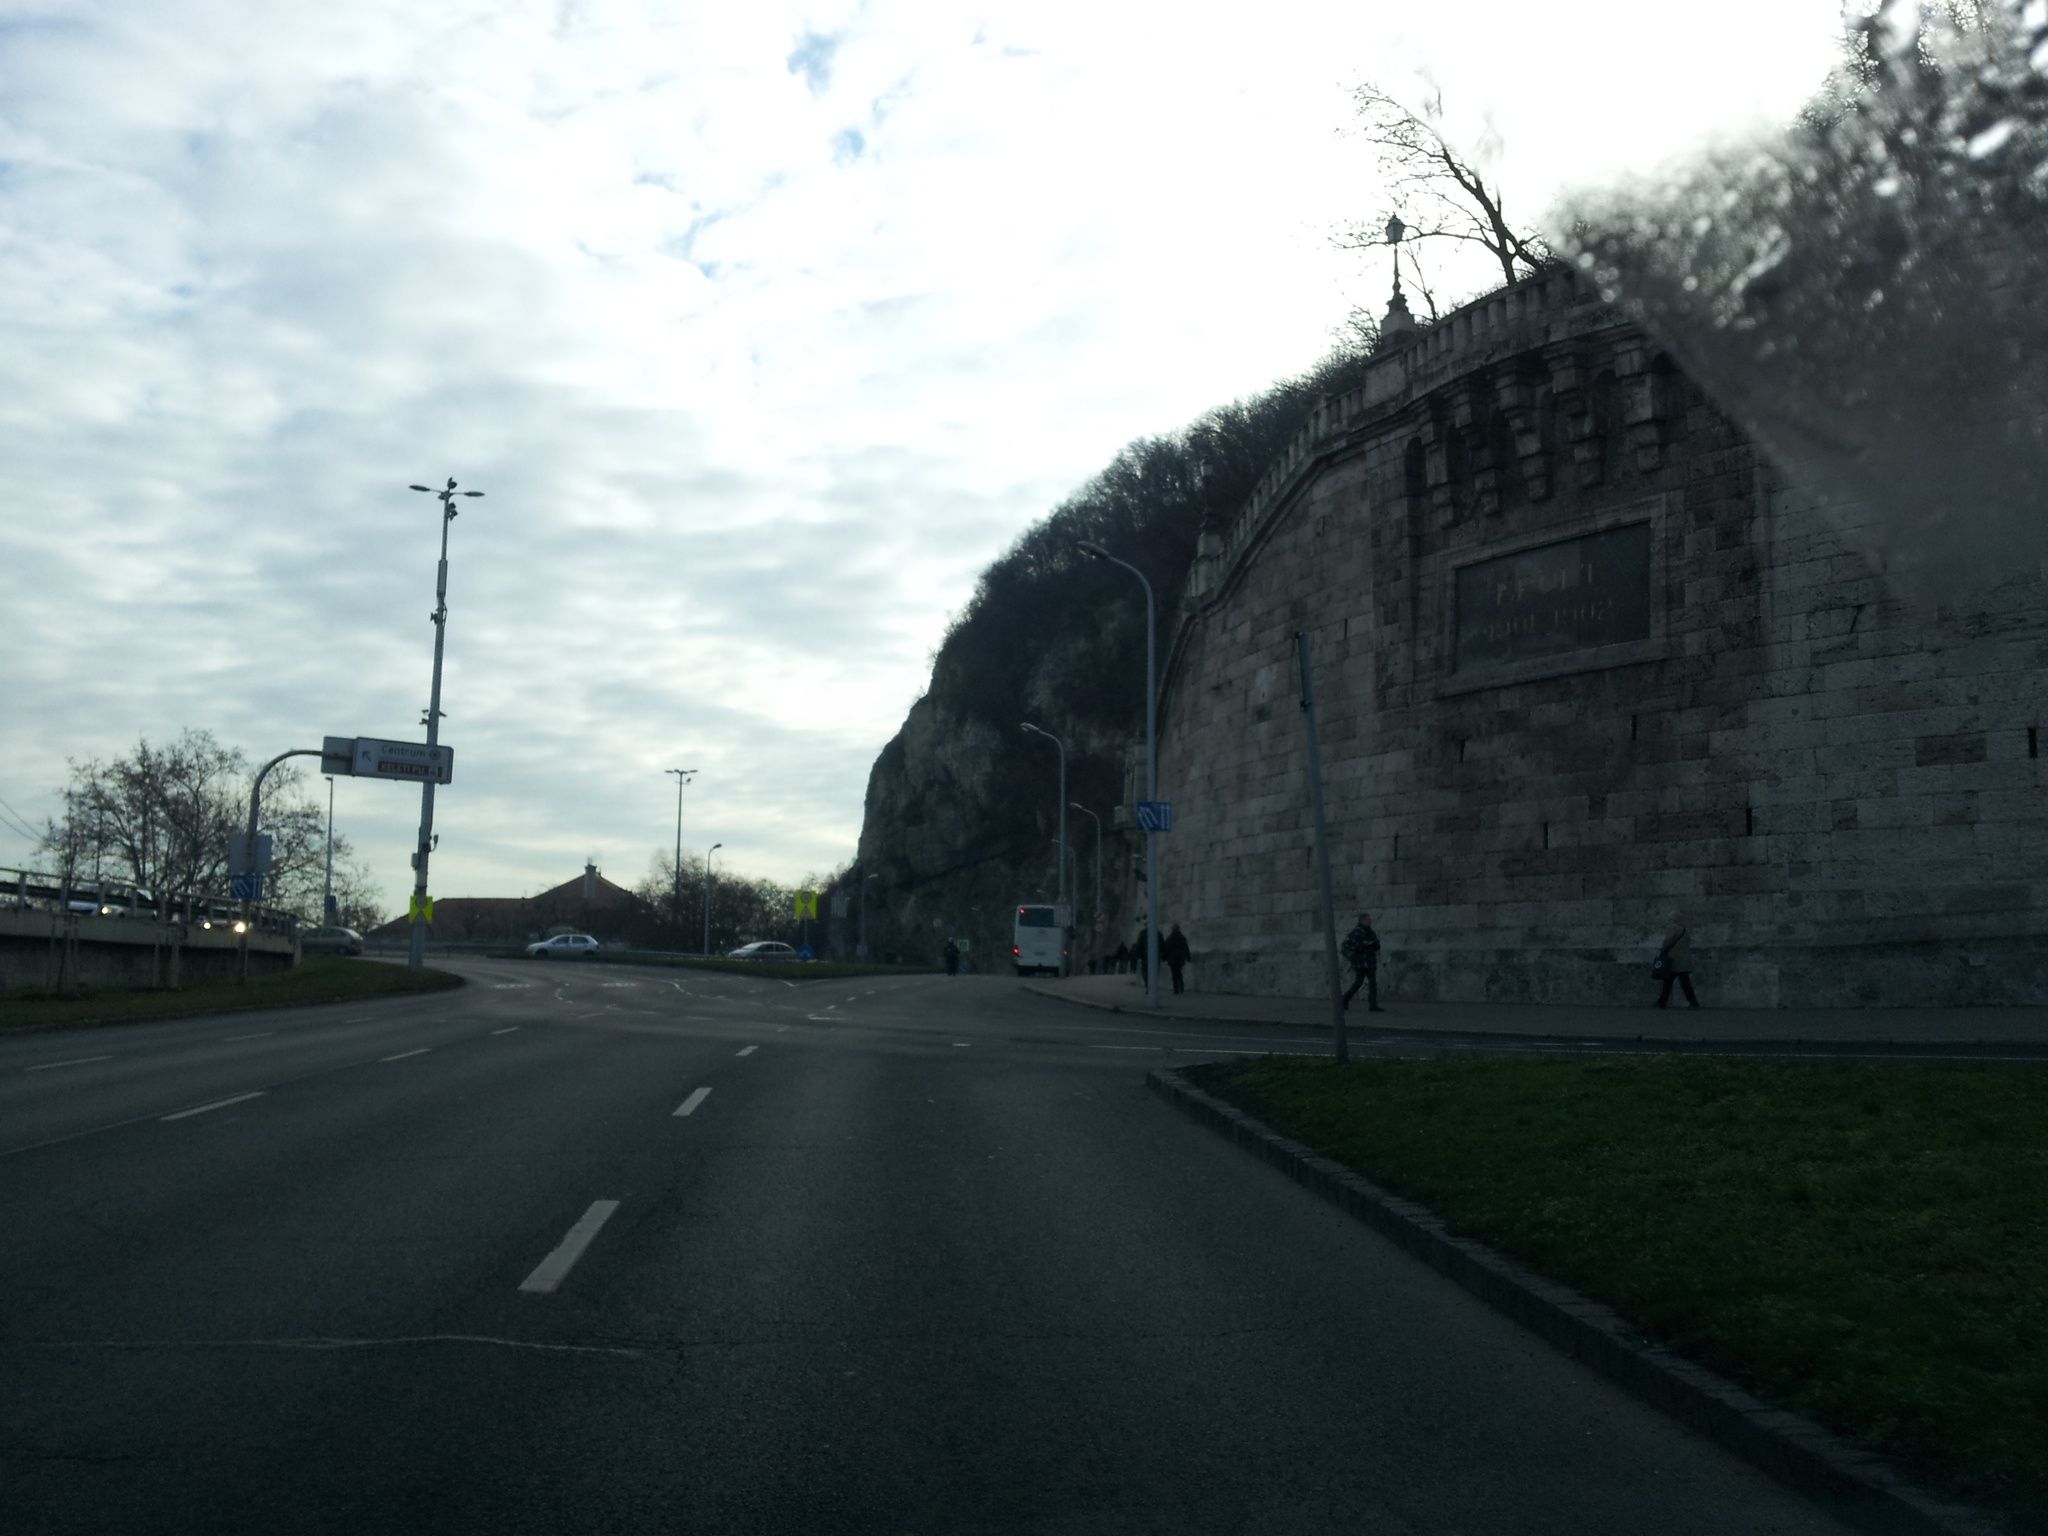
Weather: cloudy
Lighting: day
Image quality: slightly poor
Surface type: driving surface
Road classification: steps, footway
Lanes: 4, 3
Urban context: urban centre
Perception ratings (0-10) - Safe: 3.5, Lively: 2.36, Beautiful: 4.2, Boring: 9.25, Depressing: 3.08, Wealthy: 1.86